Field crop: maize
Growth stage: 1
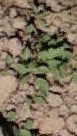
Species: convolvulus